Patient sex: F
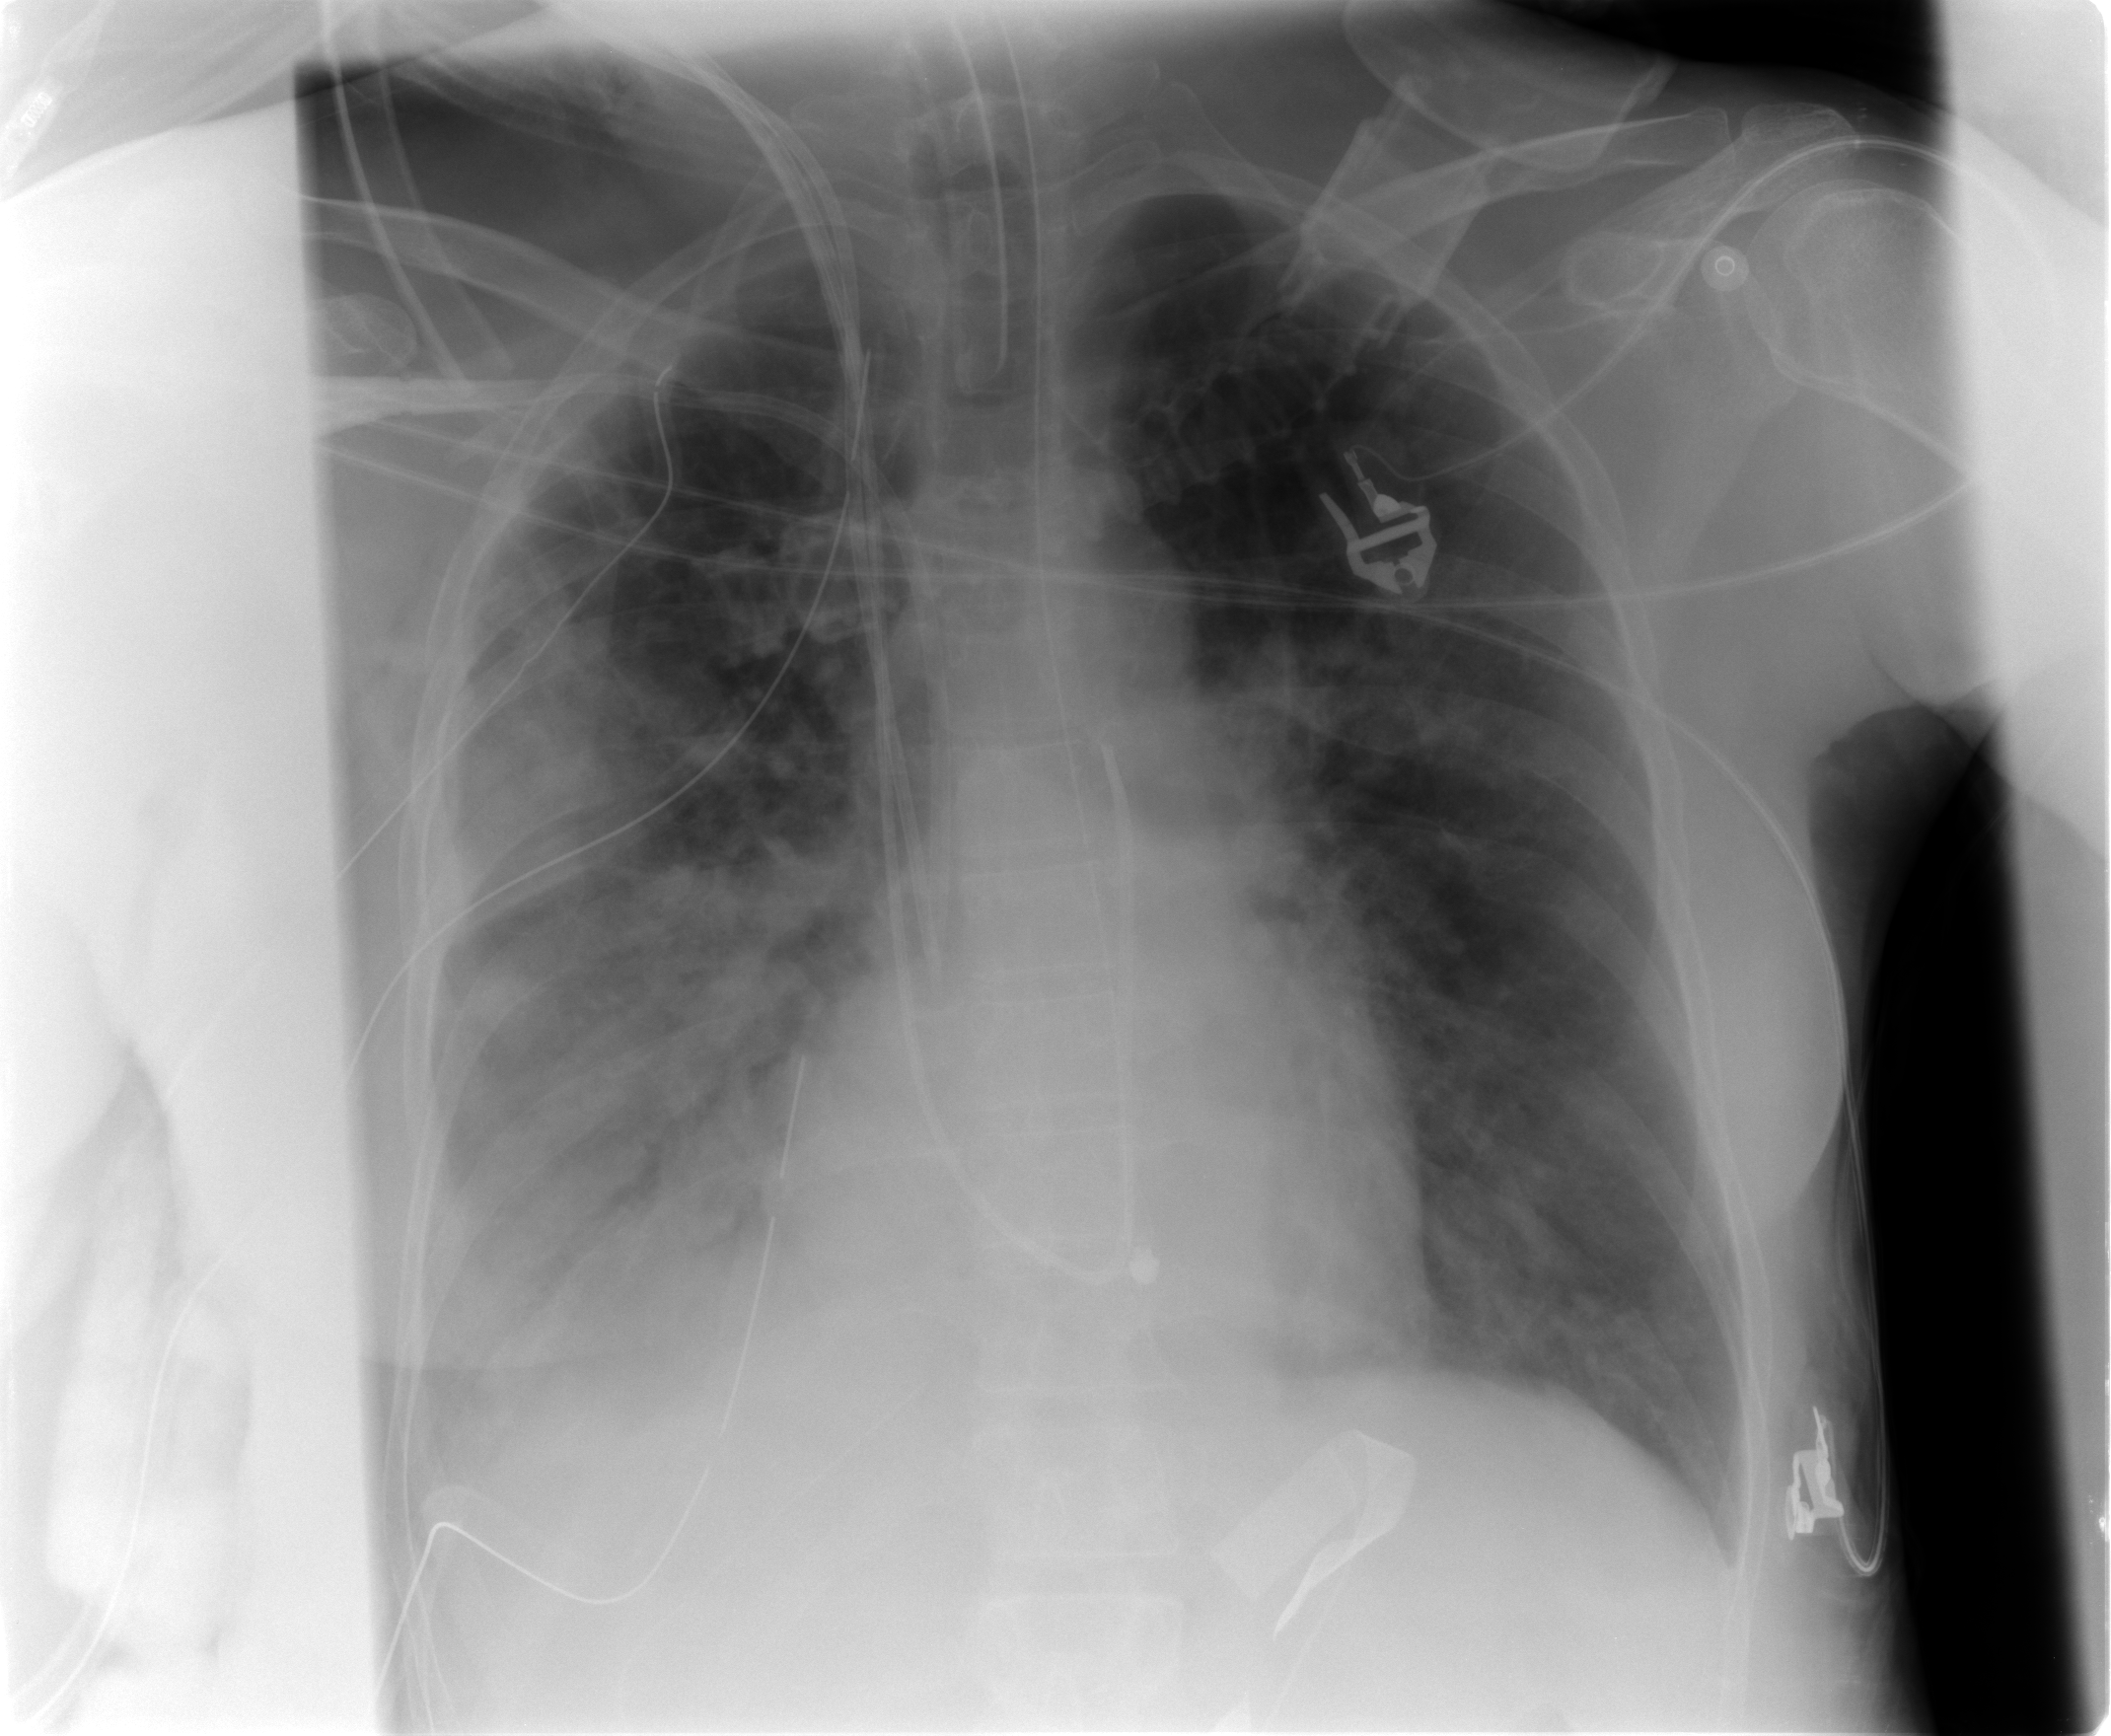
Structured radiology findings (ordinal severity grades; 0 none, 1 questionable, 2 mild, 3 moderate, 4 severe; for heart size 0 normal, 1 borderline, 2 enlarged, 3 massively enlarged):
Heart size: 0
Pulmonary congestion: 0
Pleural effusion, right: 2
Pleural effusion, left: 0
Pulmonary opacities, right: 3
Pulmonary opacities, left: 2
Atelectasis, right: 3
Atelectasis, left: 2